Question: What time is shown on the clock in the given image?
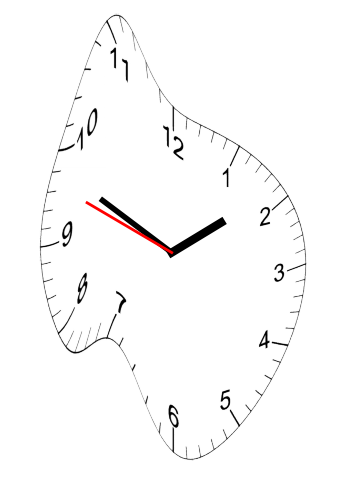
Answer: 01:48:48